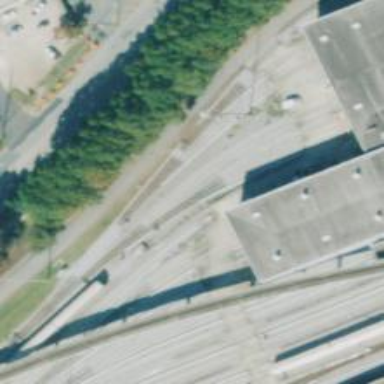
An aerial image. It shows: Building passage tunnel with electrified rail passing through service yard.